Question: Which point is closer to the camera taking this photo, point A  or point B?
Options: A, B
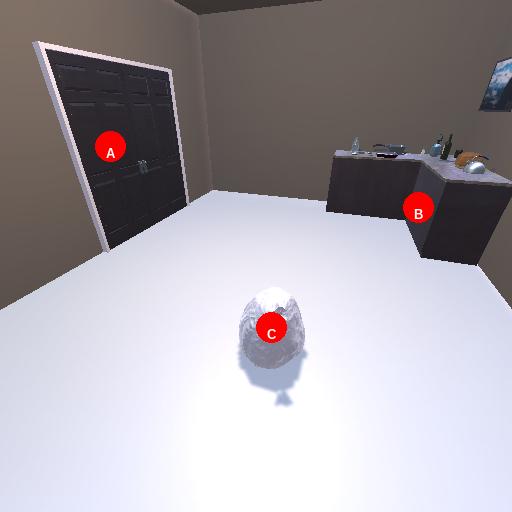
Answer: A